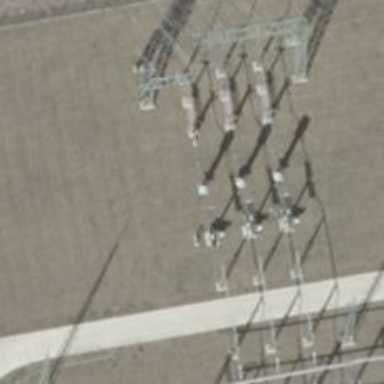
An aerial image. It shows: Outdoor switch with 3 cables.